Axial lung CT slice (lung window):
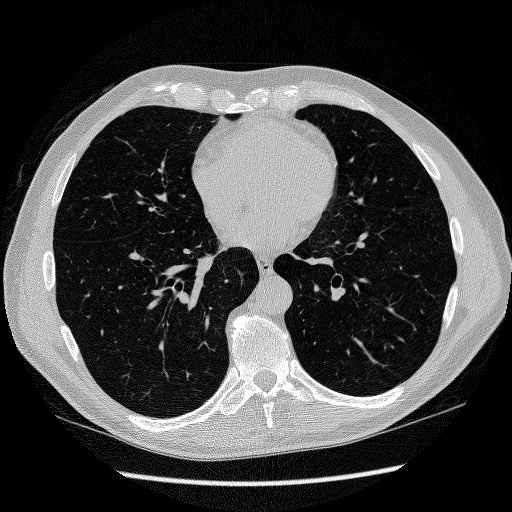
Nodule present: no